Question: I'm creating a 'Notification' table, with the following specification:
'''
CREATE TABLE [Notification] (
[NotificationId] [int] NOT NULL IDENTITY (1, 1),
[IsActive] [bit] NOT NULL,
<URL> NOT NULL,
[ObjectId] [int] NOT NULL,
[RecipientType] [tinyint] NOT NULL,
CONSTRAINT PK_Notification PRIMARY KEY CLUSTERED
(
[NotificationId] ASC
)
)
'''
Every time a notification gets changed, rather than updating its values, I want to create a new, "Active" notification and deactivate the previous one. But the previous notification needs to still be accessible when specified by NotificationId. So I expect to eventually have far more inactive notifications than active ones.
It will be relatively uncommon for Notifications to be added or changed. Far more common will be:
1. A query on an external table that joins with this table based on the NotificationId, and
2. A query for "Active" notifications with a given TriggerKey and ObjectId
For the first case, I figure the primary key index will suffice.
For the second case, I am thinking of creating the following filtered index:
'''
CREATE NONCLUSTERED INDEX IDX_Notification_ActiveTriggerObject
ON [Notification] (IsActive, TriggerKey, ObjectId)
WHERE IsActive = 1
'''
However, when I check the execution plan before and after creating this index, it appears to not be getting used. Why?

# Update
Thanks to <URL> linked in the accepted answer, here's the corrected version of the index:
'''
CREATE NONCLUSTERED INDEX IDX_Notification_ActiveTriggerObject
ON [Notification] (TriggerKey, ObjectId)
INCLUDE (IsActive, NotificationId, RecipientType)
WHERE IsActive = 1
'''
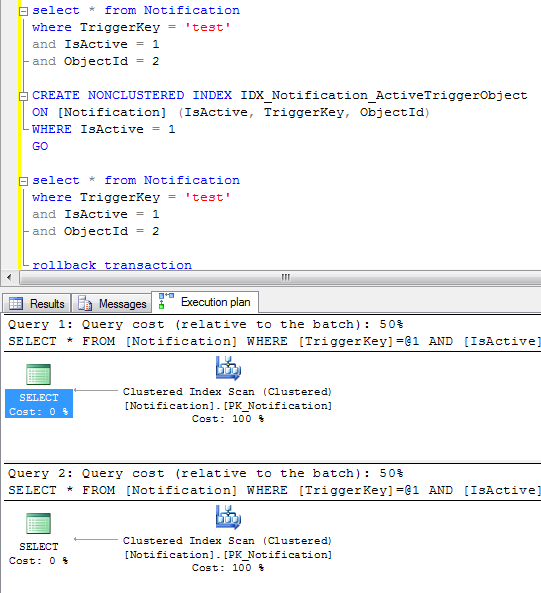
Answer: 'SELECT *' means the index won't usually be used.
Your index satisfies only the WHERE clause, not the SELECT clause, so SQL Server decides the index is no use for this query. In other words, it isn't <URL>
This will most likely use the index
'''
SELECT IsActive, TriggerKey, ObjectId
FROM [Notification]
WHERE IsActive = 1 AND ObjectId = 2 AND TriggerKey = 'test'
'''
If you changed the index to this, then it covers all columns. SELECT * may use it now
'''
CREATE NONCLUSTERED INDEX IDX_Notification_ActiveTriggerObject
ON [Notification] (IsActive, TriggerKey, ObjectId)
INCLUDE (RecipientType, NotificationId)
WHERE IsActive = 1
'''